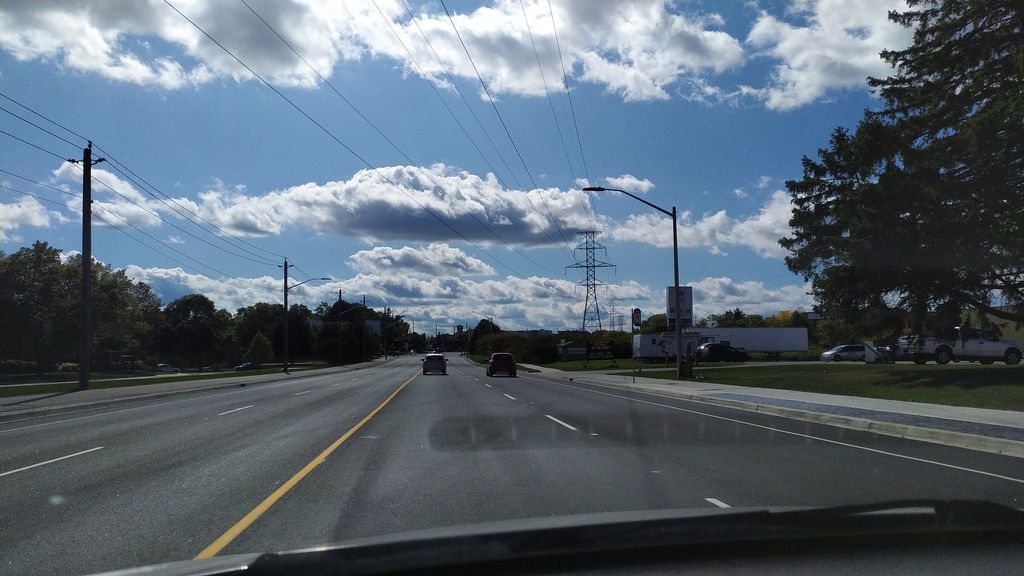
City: kitchener-waterloo